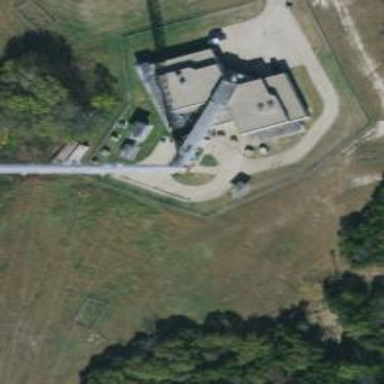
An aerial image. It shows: Mast tower used for communication.